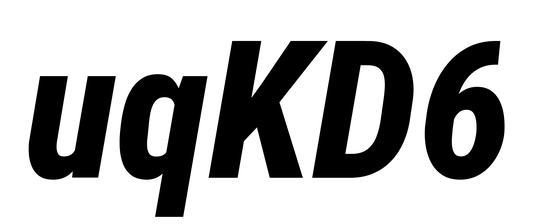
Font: Roboto-Italic_Condensed_ExtraBold_Italic